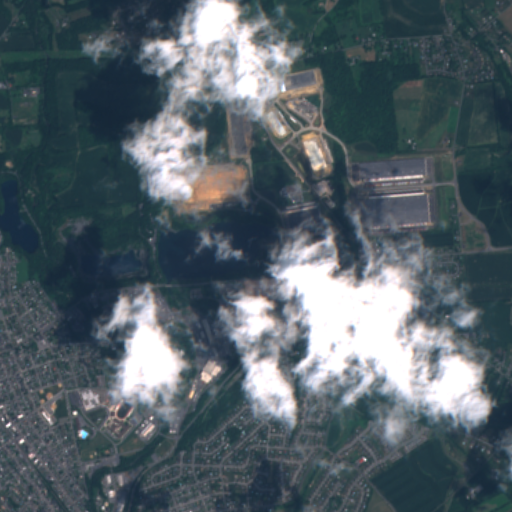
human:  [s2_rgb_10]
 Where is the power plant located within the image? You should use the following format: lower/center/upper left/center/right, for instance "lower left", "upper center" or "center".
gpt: The power plant is located in the lower center of the image.
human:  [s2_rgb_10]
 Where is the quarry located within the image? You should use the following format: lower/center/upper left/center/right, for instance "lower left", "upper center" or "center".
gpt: The quarry is located in the center left of the image.
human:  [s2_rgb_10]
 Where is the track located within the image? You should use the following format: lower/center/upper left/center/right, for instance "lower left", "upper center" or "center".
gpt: The track is located in the lower left of the image.
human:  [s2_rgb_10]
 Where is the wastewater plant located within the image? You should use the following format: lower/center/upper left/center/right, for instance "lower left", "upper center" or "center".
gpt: The wastewater plant is located in the lower left of the image.
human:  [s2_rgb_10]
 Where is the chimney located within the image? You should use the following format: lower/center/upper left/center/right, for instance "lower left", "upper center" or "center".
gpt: The chimney is located in the lower center of the image.
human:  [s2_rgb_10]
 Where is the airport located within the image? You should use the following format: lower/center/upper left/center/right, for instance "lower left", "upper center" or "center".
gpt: There is no airport in the image.